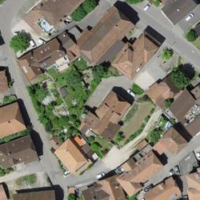
EUNIS habitat code: 54
Species observed at this site:
Prunus padus